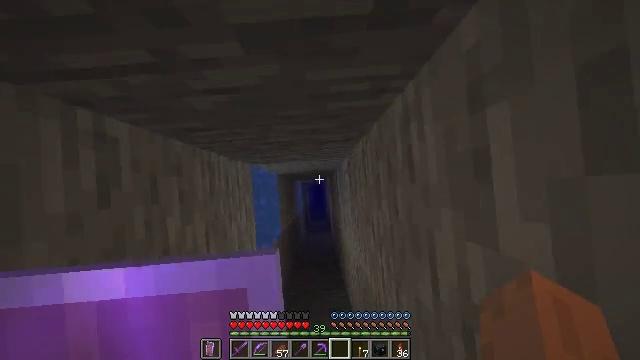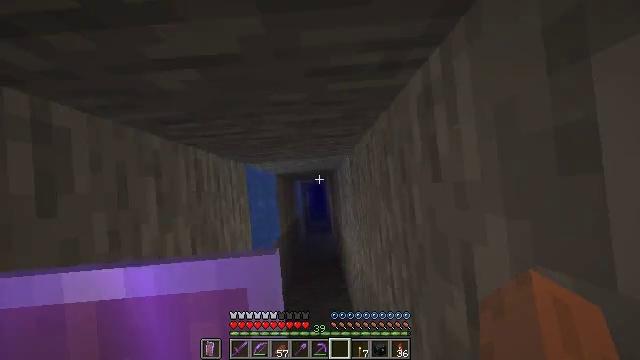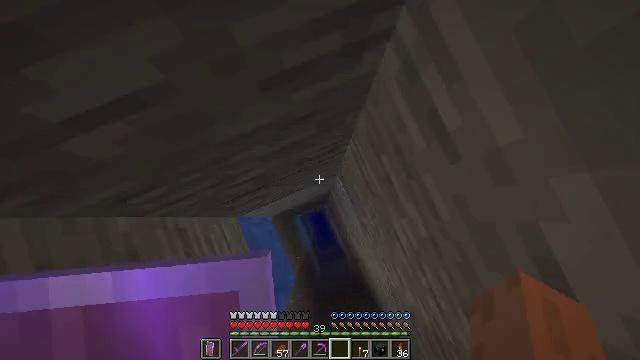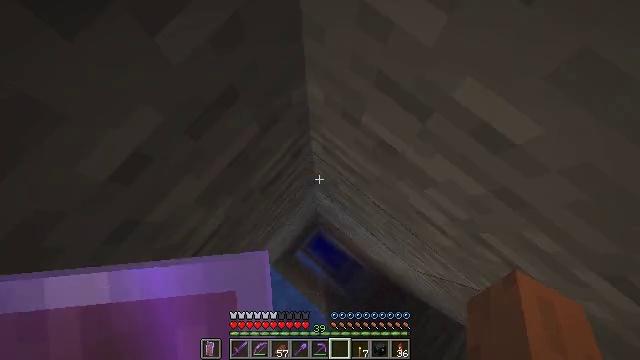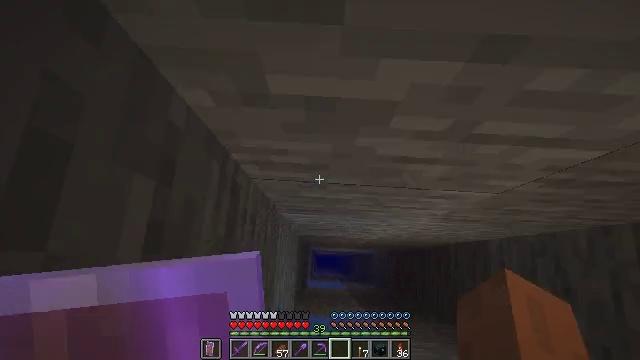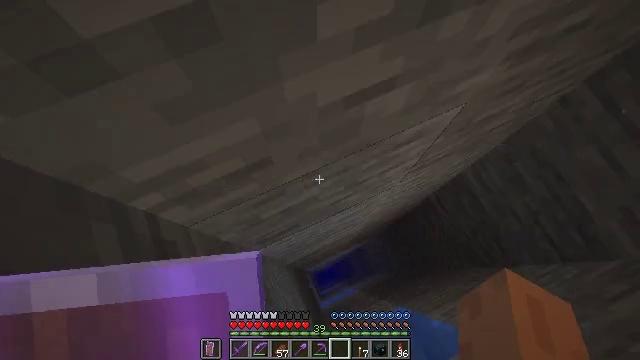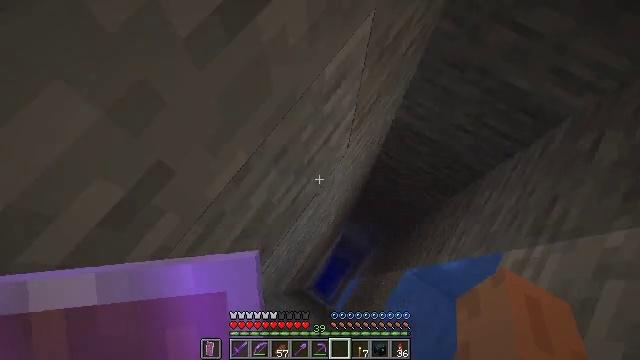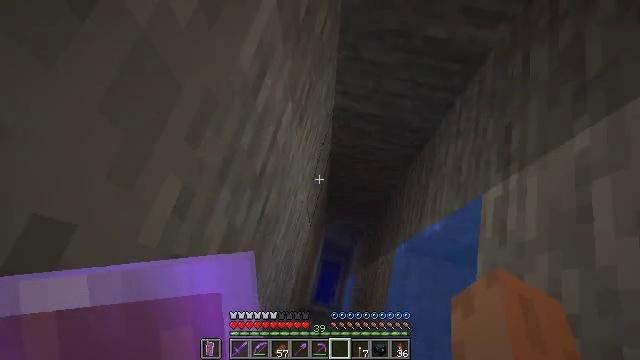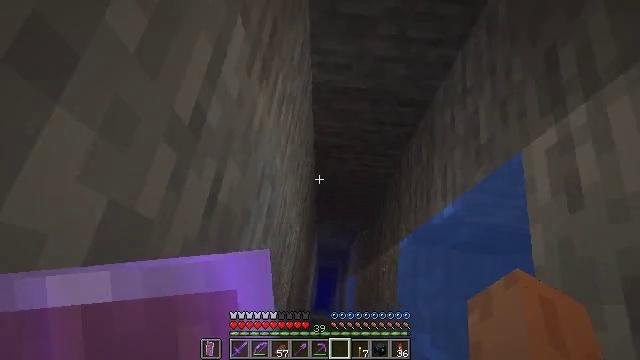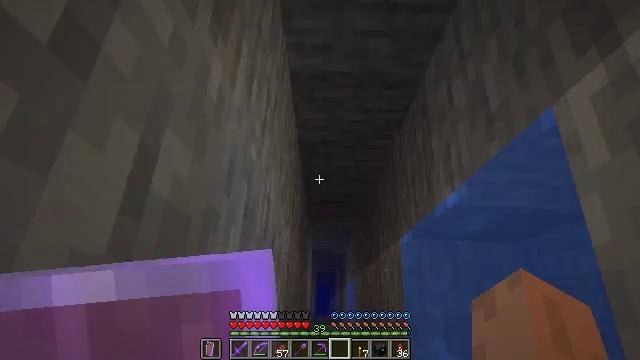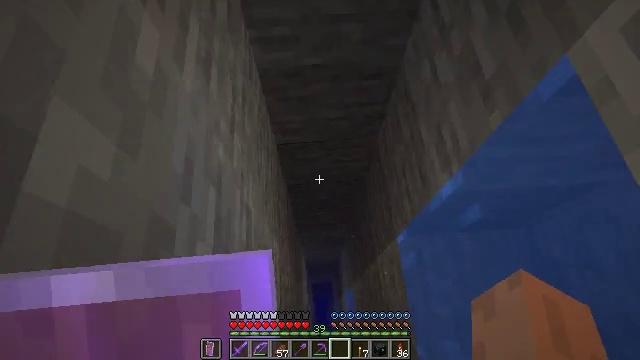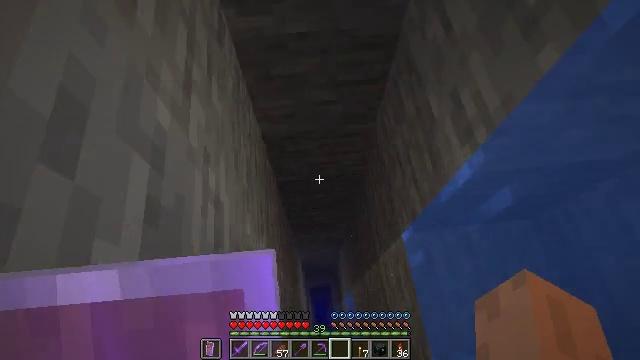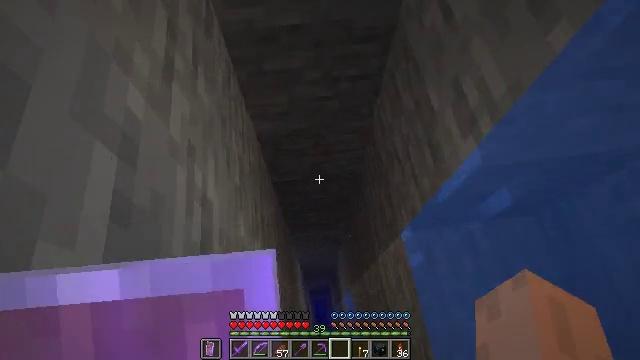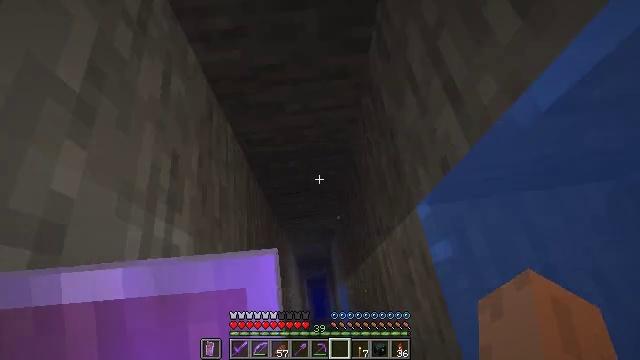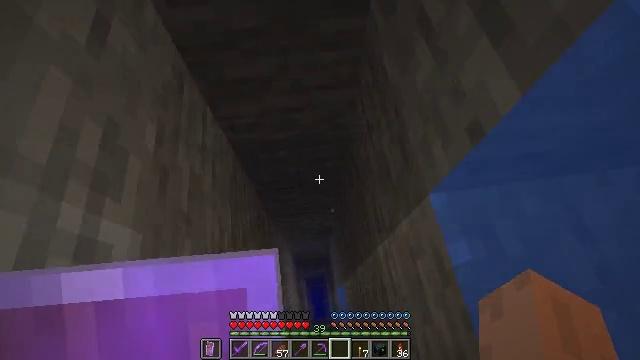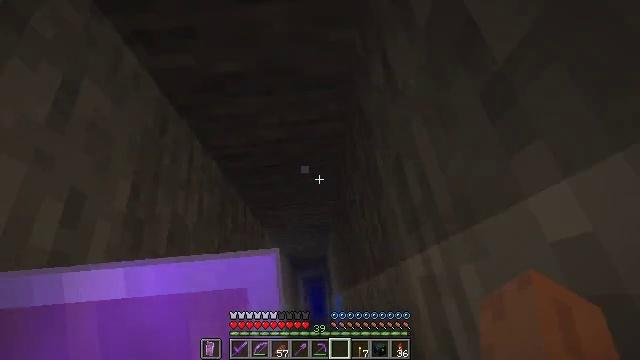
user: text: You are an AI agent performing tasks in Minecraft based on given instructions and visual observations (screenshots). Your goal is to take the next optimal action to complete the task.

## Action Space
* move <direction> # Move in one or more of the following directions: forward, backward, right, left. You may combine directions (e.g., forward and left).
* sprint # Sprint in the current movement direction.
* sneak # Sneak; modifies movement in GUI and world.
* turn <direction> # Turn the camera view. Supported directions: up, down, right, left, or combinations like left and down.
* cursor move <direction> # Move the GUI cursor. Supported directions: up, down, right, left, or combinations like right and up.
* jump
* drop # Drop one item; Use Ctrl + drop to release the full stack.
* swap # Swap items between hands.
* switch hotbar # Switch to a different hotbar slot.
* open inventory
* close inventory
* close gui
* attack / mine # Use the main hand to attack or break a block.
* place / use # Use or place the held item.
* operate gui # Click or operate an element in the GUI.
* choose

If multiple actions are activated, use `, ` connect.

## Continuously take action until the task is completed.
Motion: motion action
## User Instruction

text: Cook sand in a furnace to get glass.
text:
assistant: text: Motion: move forward, sneak
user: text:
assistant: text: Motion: move forward, sprint, turn right and up
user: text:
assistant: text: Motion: move forward, sprint, turn right and up
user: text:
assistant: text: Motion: move forward, sneak, turn right and up
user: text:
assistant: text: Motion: move forward, sprint, turn right and up
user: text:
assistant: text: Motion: move forward, sprint, turn right and up
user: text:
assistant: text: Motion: move forward, sprint, turn right and up
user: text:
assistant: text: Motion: move forward, sprint, turn right and up
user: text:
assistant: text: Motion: move forward, sneak, turn right and up
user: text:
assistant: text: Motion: move forward, sprint, turn right and up
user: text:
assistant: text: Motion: move forward and move right, sprint, turn right
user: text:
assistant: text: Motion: move forward and move right, sneak, turn right
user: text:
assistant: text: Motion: move forward and move right, sneak
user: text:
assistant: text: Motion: move forward and move right, sprint
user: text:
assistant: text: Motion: move forward and move right, sneak, turn left
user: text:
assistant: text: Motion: move forward, sneak, turn left and down
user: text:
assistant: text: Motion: move forward, sneak, turn left and down
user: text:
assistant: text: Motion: move forward, sneak, turn left and down
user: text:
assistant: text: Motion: move forward, sneak, turn left and down
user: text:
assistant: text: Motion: move forward, sneak
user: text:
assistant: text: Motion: move forward, sneak
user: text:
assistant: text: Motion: move forward, sprint
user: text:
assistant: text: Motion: move forward, sprint, turn left and down
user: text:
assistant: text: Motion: move forward, sneak, turn left and down
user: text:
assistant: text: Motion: move forward, sneak, turn left and down
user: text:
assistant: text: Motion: move forward, sprint, turn left
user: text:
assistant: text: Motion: move forward, sneak, turn left and up
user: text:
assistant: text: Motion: move forward, sprint, turn left and up
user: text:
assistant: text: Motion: move forward, sprint
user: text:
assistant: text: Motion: move forward, sprint